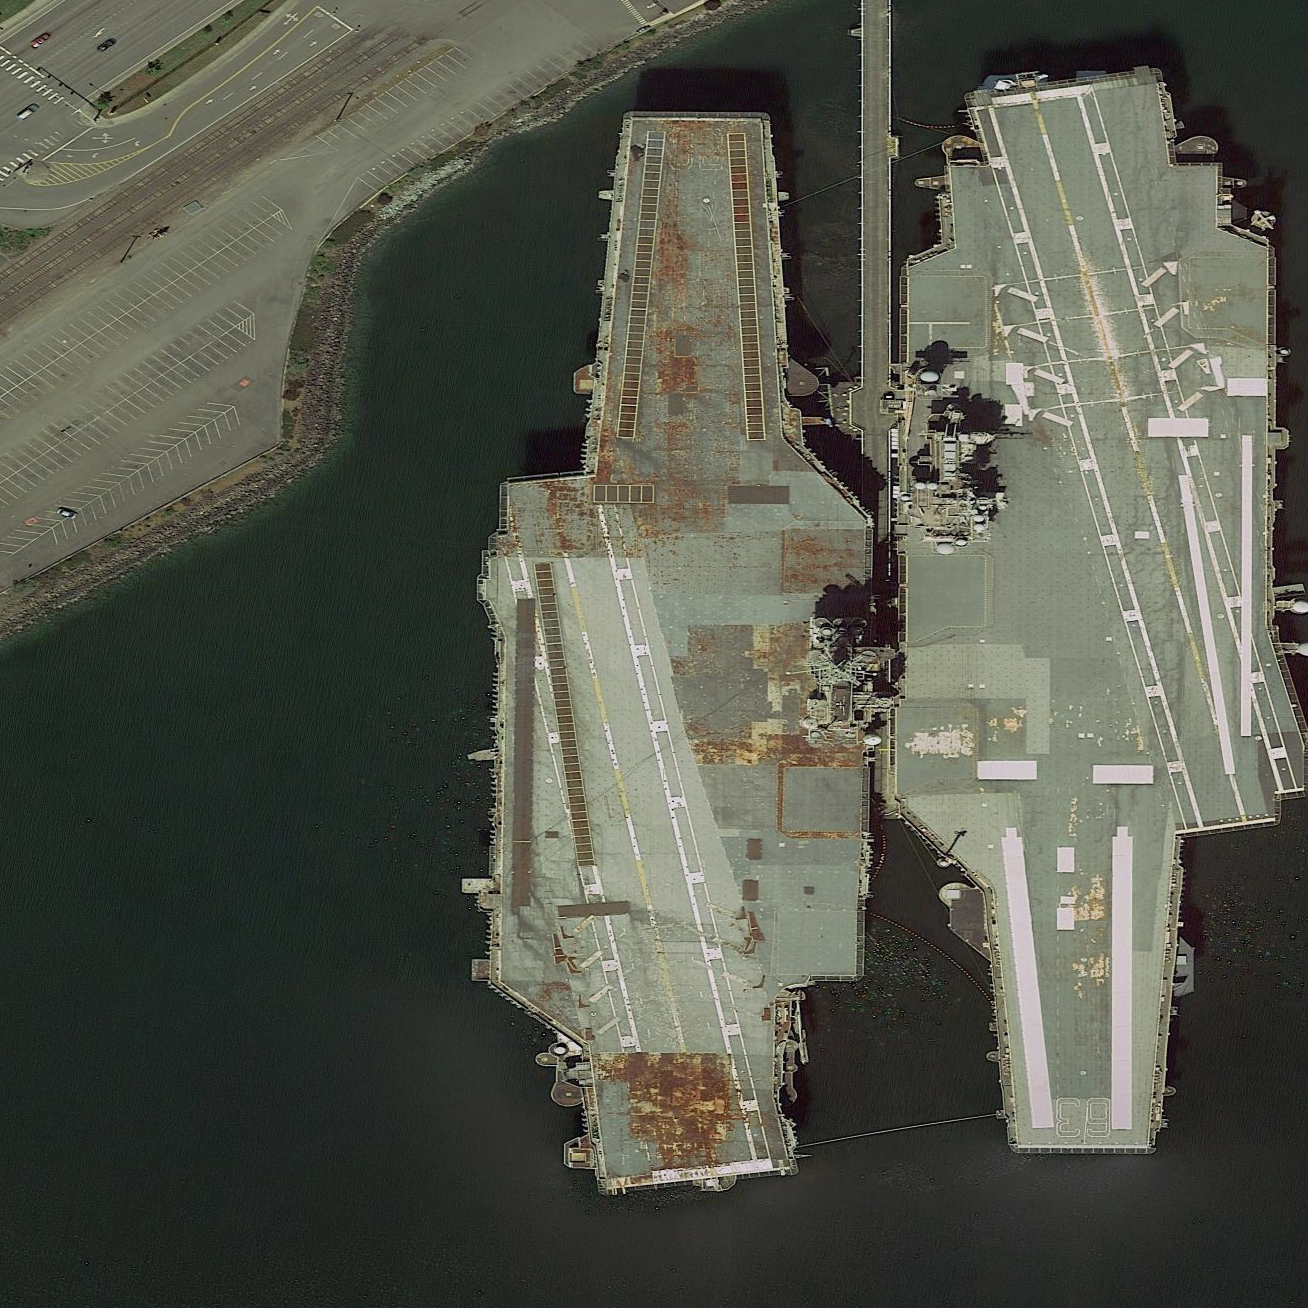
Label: aircraft_carrier